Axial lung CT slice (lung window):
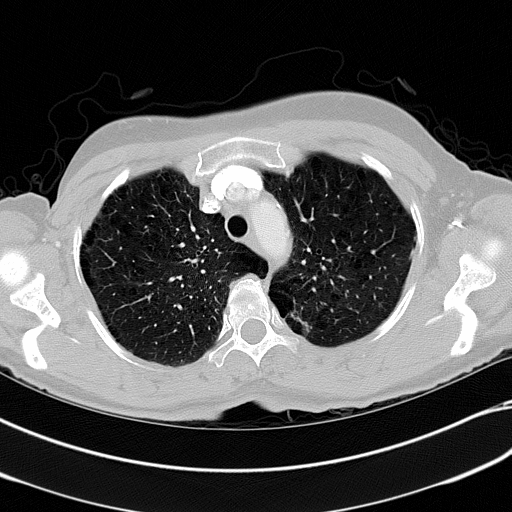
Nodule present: no